Question: I have included all necessary jar filex in my folder but it raises run time error saying 'java.lang.NoClassDefFoundError: org/hibernate/Session'. Here is screenshot of my project hierarchy

One thing if run this by making a main function and run it as java application then it works fine and give correct output but on tomcat as a web application it raise error.
Anyone here please guide me
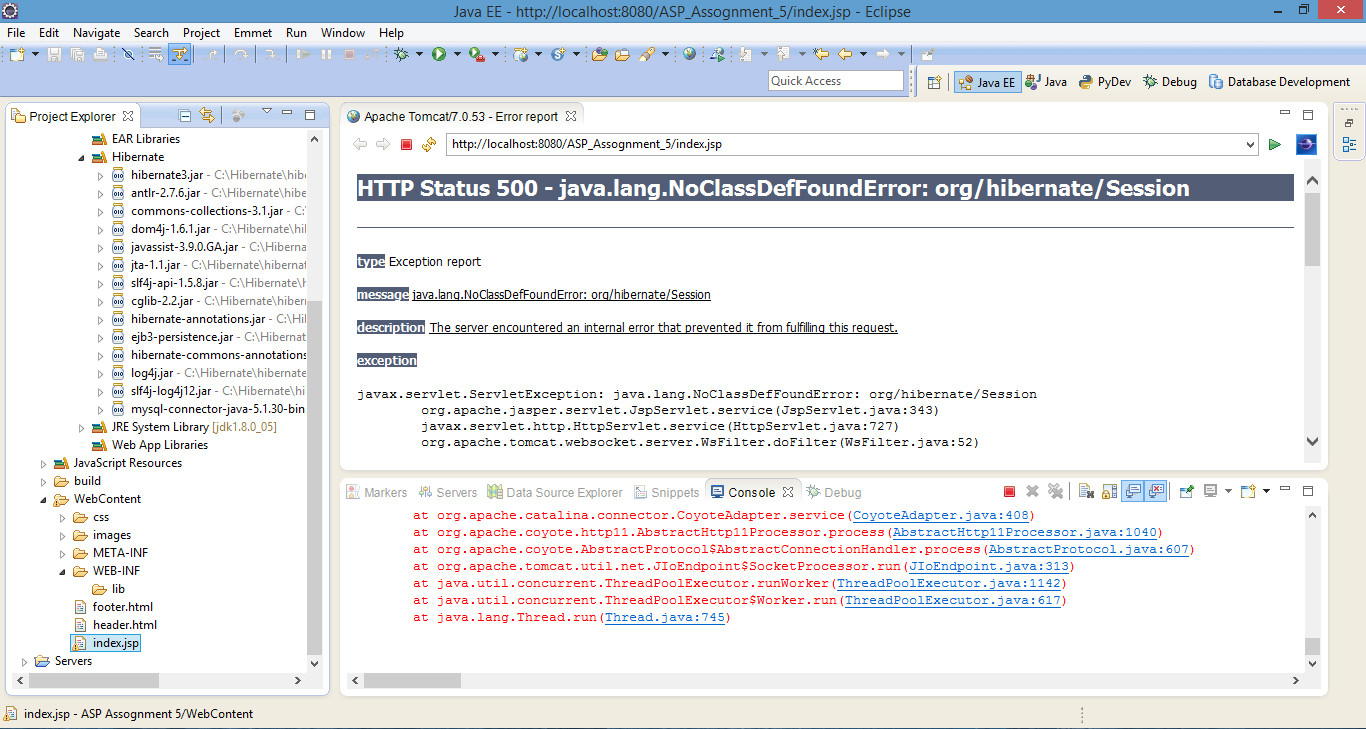
Answer: Do like this go to 'Properties' of the 'Project',then select the 'Deployment Assembly',then Click on 'Add' and select 'Java Build Path Entries' and Add your 'Hibernate' and then Click on 'Finish'.Then check your problem is resolved or not.